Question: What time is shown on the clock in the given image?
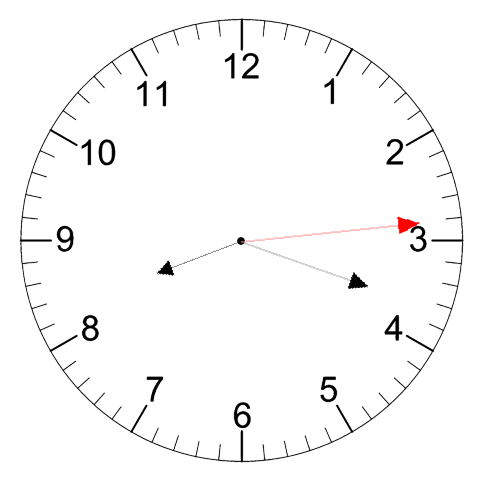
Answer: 08:18:14